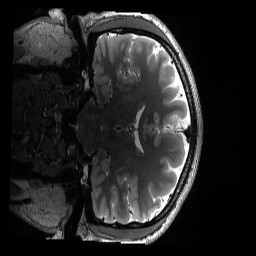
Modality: T2w
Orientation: coronal
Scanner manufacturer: siemens
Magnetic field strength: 3 T
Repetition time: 3.2 s
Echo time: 0.563 s